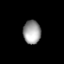
Tissue: lung
Cell type: Epithelial cells
Senescence score: 0.544
Nuclear area (px): 406
Mean DAPI intensity: 156.436